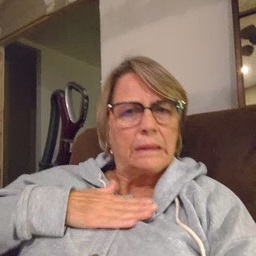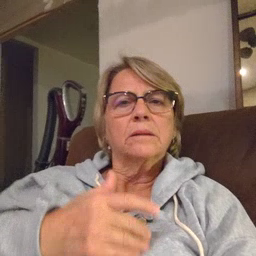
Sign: please